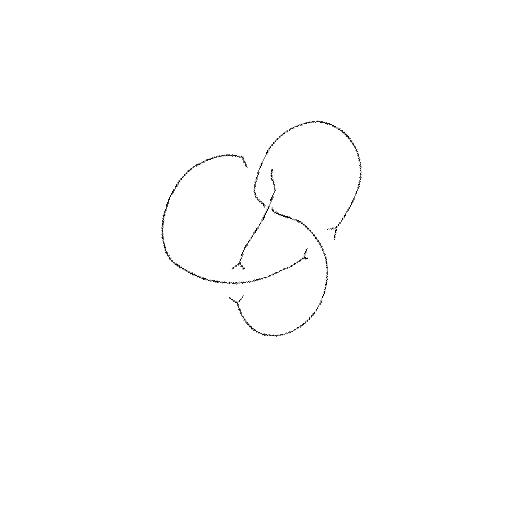
Crossing number: 4